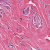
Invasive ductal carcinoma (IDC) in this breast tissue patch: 0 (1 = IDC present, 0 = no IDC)